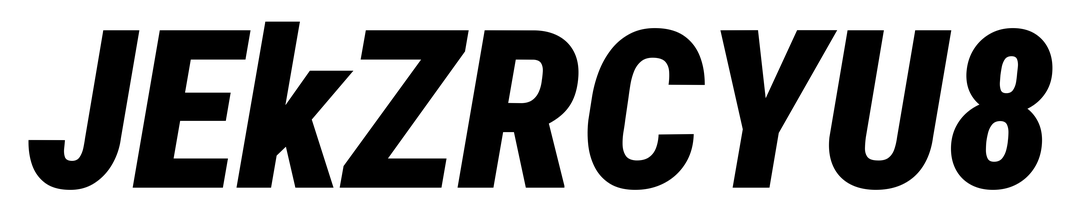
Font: Roboto-Italic_Condensed_Black_Italic